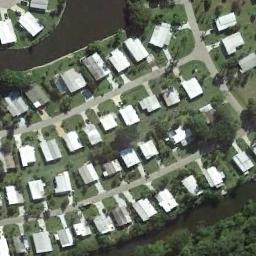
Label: mobile_home_park